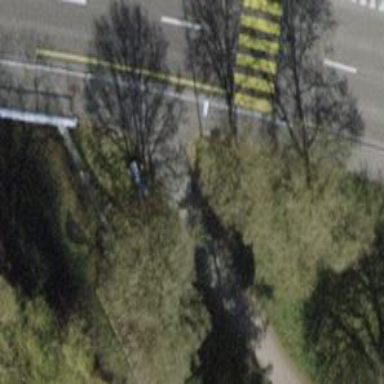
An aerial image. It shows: Sidewalk along the footway.